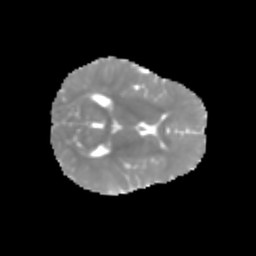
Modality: MD
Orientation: axial
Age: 7
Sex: male
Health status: healthy